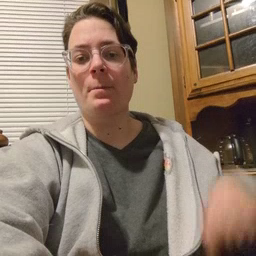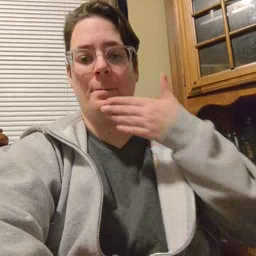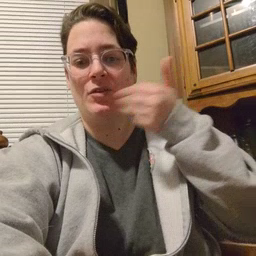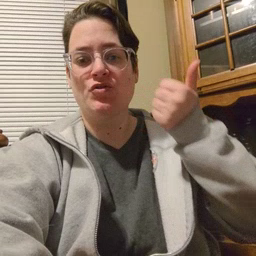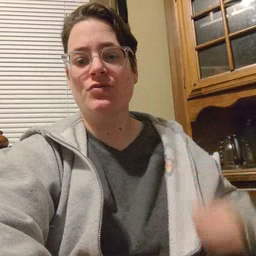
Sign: better